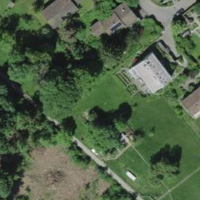
EUNIS habitat code: 53
Species observed at this site:
Phoenicurus ochruros
Garrulus glandarius
Picus viridis
Sylvia atricapilla
Troglodytes troglodytes